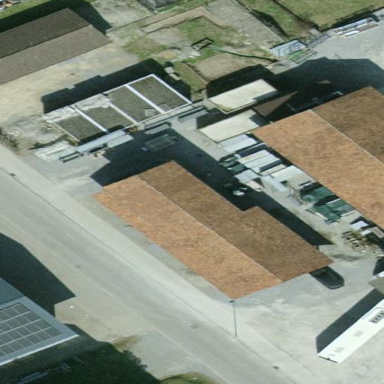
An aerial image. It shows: Shed.